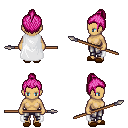
a pixel art fantasy rpg character, female body template, human, tanned skin, white cape, metal pants, pink short topknot hairstyle, brown slippers, spear, four views (front, back, left, right), 2x2 character sprite sheet, small pixel art, hard edges, no anti-aliasing